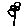
Label: flower